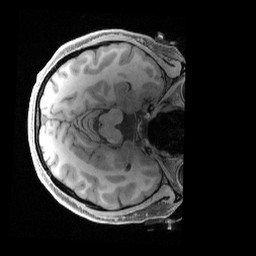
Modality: T1w
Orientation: axial
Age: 27
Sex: female
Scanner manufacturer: siemens
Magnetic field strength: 3 T
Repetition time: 2.4 s
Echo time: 0.00241 s